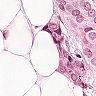
Metastatic tissue present: yes